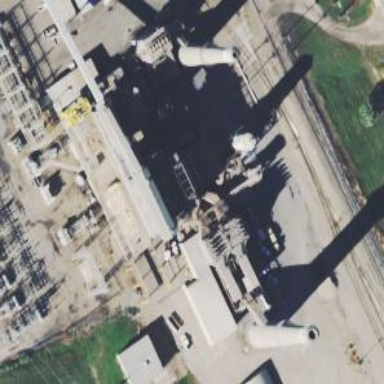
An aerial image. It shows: Steam turbine generator.